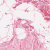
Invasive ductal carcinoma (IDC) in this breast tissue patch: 0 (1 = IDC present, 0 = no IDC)